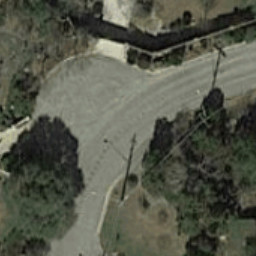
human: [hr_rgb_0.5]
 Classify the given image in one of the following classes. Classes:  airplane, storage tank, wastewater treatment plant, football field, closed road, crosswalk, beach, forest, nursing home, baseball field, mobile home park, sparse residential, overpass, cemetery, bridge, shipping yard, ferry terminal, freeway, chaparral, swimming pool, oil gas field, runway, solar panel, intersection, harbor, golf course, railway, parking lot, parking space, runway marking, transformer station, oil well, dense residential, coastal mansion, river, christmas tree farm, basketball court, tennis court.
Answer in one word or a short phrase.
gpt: closed road